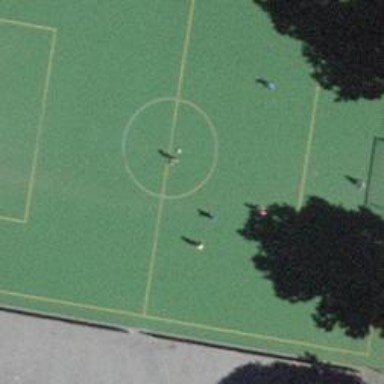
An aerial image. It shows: Soccer pitch for leisure land activities.